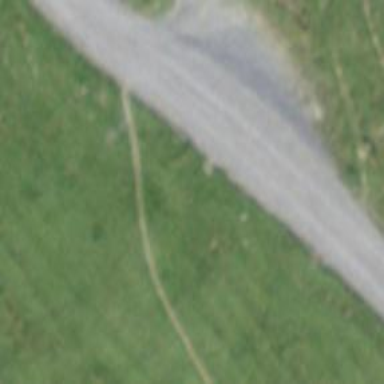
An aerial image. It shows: Path.